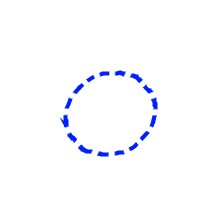
Shape: circle